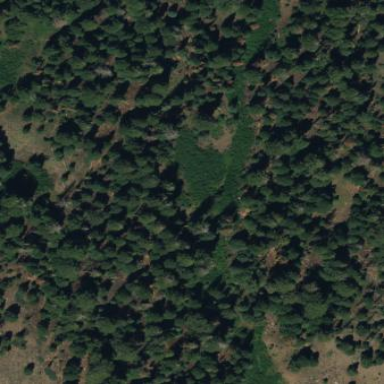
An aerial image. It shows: Wet meadow with woodland vegetation.